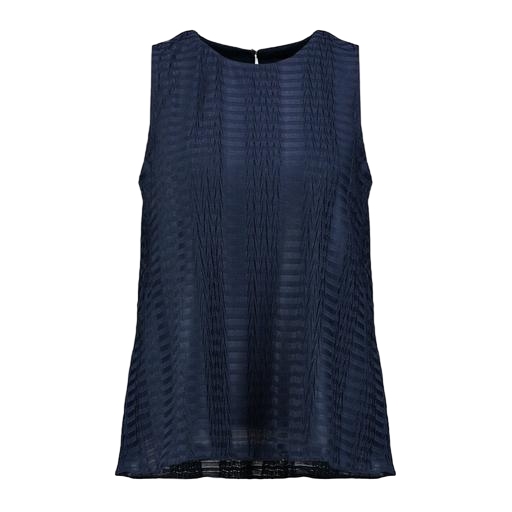
blue pleated-front georgette top, blue women's accordion-pleated swing top, dark blue tank top, white background